Question: I have some continuous data:
- -
I'm plotting mean_force on a graph, like here:
'''
x=c(1:2700)
plot(x, mean_force, ty="l", col="blue", ylim=c(-15, 15),
ylab="force (mN)",
xlab='time (ms)',
lty=1,lwd=3)
'''
The question is how can I plot SD as well, the way it was done on the picture below (shaded area around the mean)? Is there any simple way to do it in R?

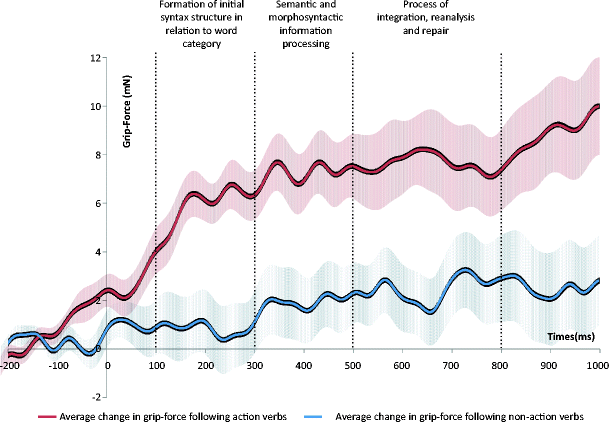
Answer: If you are looking for a base graphics solution, maybe this will work for your:
'''
#create data
x<-1:100
mean_force<-0.5*x+rnorm(100)
#assume constant standard deviation across the
sd<-5
#determine error band
psd<-mean_force+sd
nsd<-mean_force-sd
plot(x, mean_force, ty="l", col="blue",
ylab="force (mN)",
xlab='time (ms)',
lty=1,lwd=3)
#draw boundary and fill
lines(x, psd)
lines(x, nsd)
polygon(x=c(x, rev(x)), y=c(psd, rev(nsd)), col="lightblue", density = 40, angle=90)
#redraw line on top
lines(x, mean_force, col="blue",lwd=3)
'''
<URL>